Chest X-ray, AP view. Patient: 51 years old, sex F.
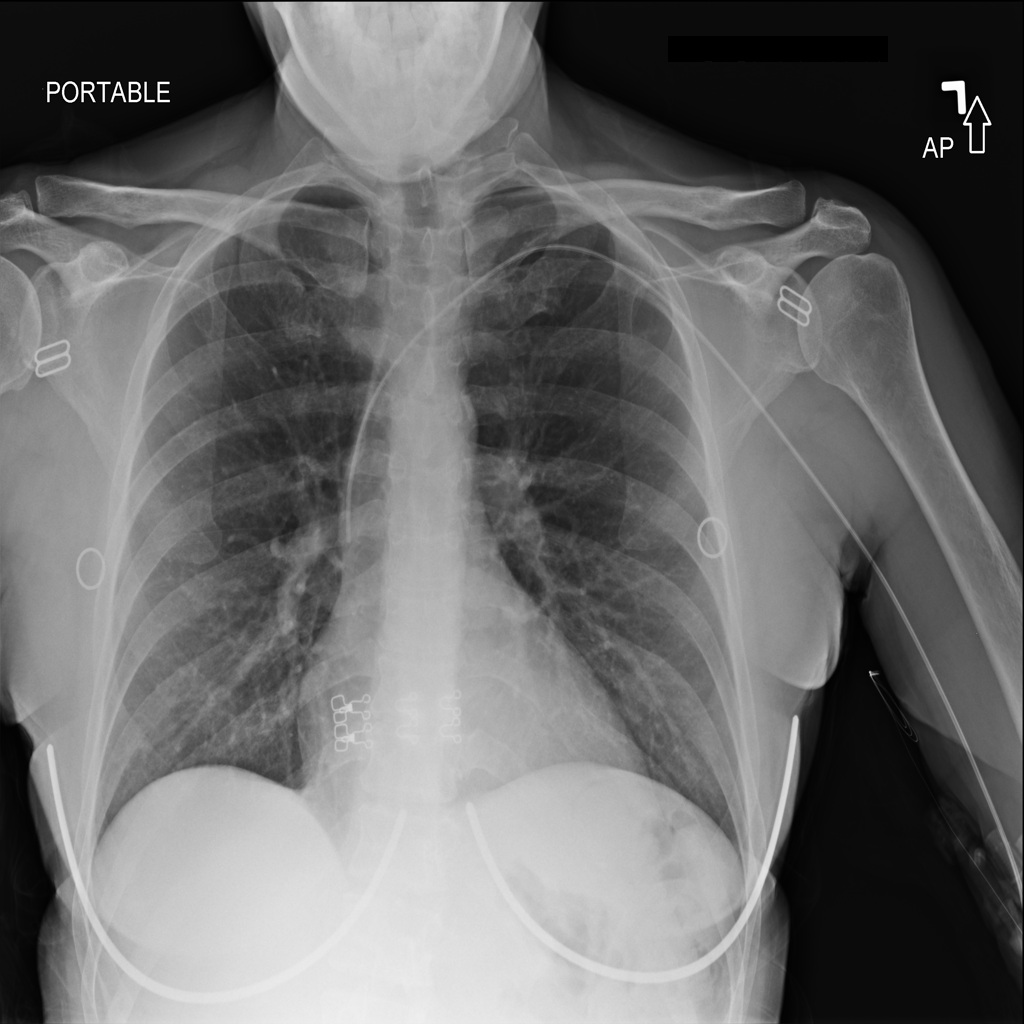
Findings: No Finding